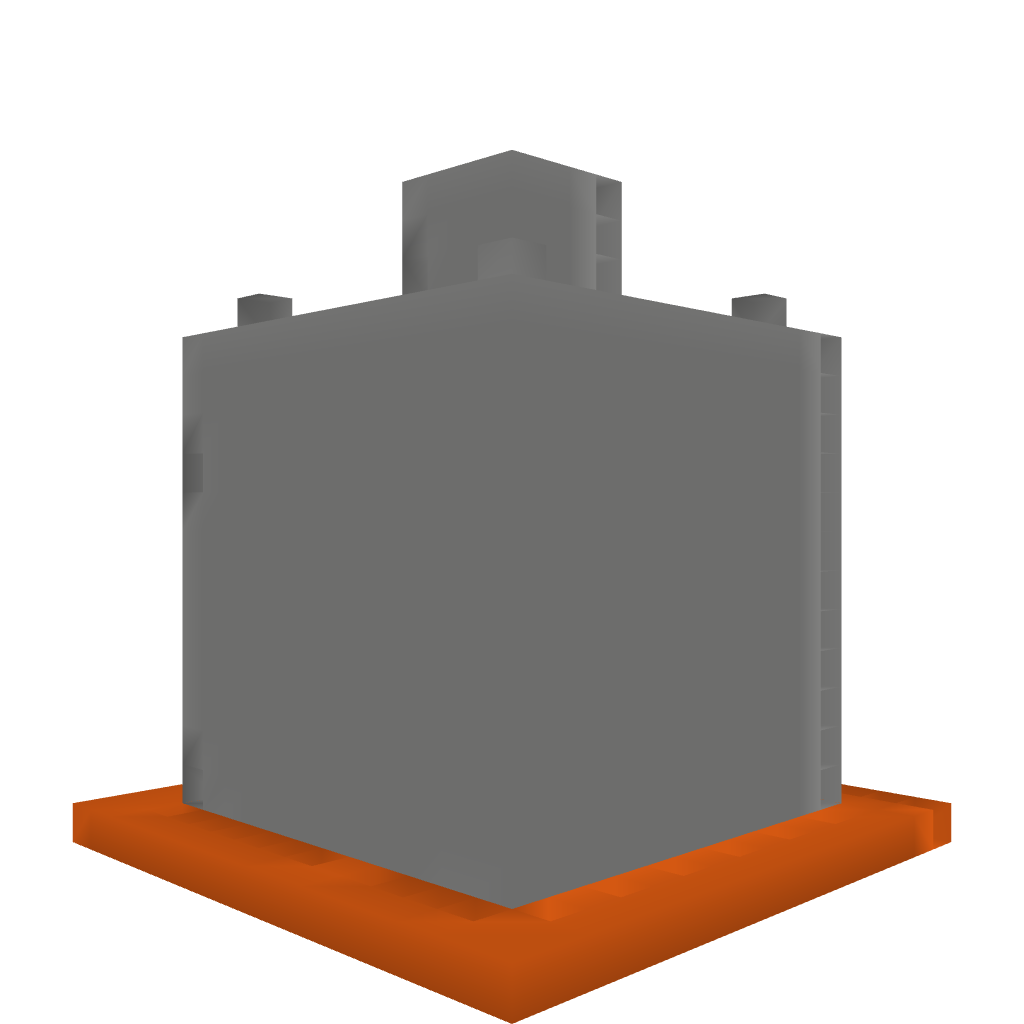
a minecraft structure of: castle 4